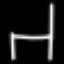
Label: chair